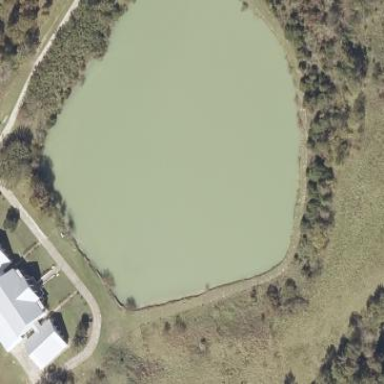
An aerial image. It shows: Serene pond surrounded by nature.